Question: I have a requirement for a 4.2.1 ExtJS app that Im building, to have a 'grid' like the image below:

The objective of the grid is to manage Holidays for employees.
I was thinking in setting the 'columns' of the 'grid dinamically', but will need to fill the background 'cell' depending of the type of "leave type", and also disable some 'cells' depending on the days that are not supposed to work (like weekends, etc).
Any advice on how can I approach to the solution? Appreciate in advance.
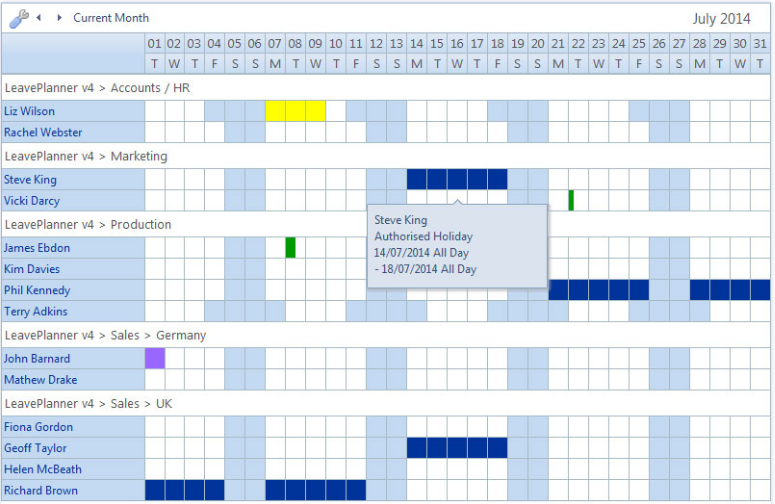
Answer: There is a commercial scheduler that does exactly that and more. See <URL>